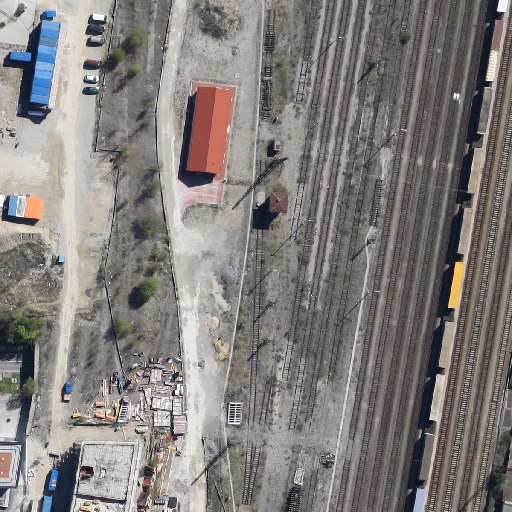
Referring expression: unpaved road